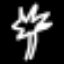
Label: palm tree